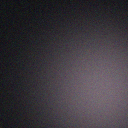
Screen state: off